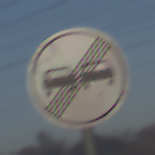
Verkehrszeichen: EndeUeberholverbot
Umgebung: Outdoor, Nature
Tageszeit: Dawn
Wetter: Clear
Licht: Natural
Jahreszeit: NotSpecified
Kontrast: LowContrast